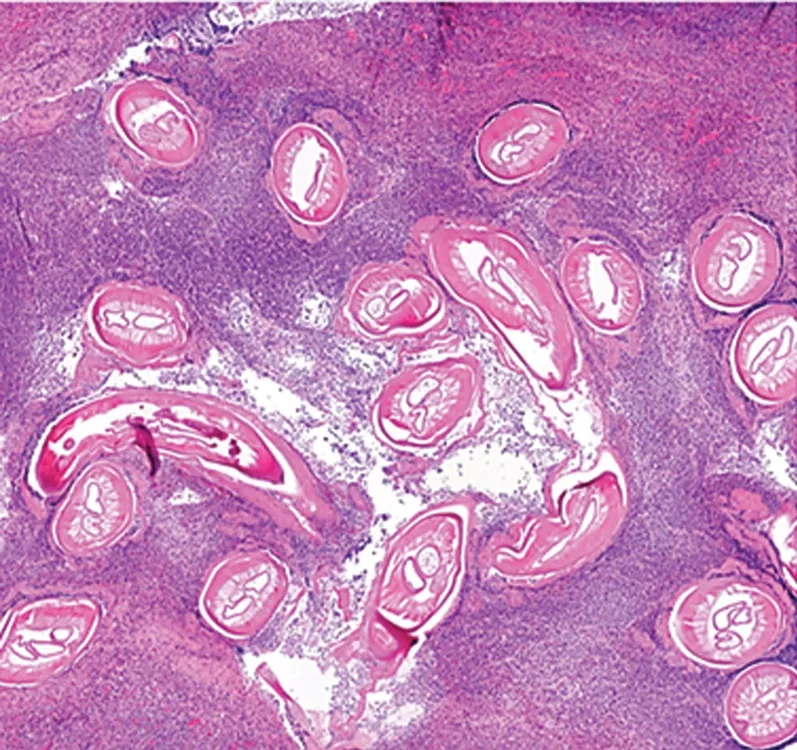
Microscopic slide with hematoxylin and eosin stain demonstrating multiple sections of filarial nematodes, surrounded by eosinophil granulocytes.
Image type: pathology (h&e)